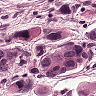
Metastatic tissue present: yes